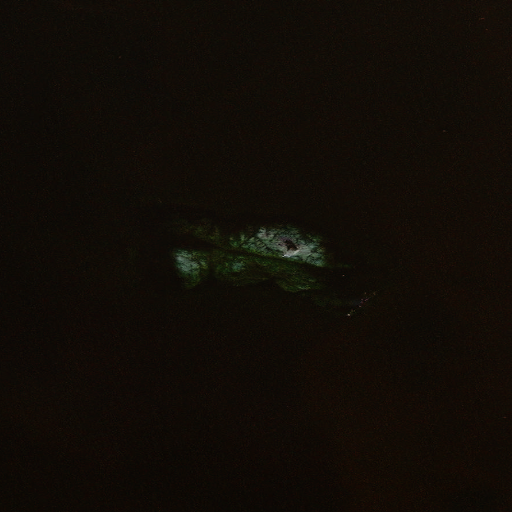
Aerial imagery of bar in Alaska named Vanderbilt Reef containing only unknown